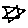
Label: star